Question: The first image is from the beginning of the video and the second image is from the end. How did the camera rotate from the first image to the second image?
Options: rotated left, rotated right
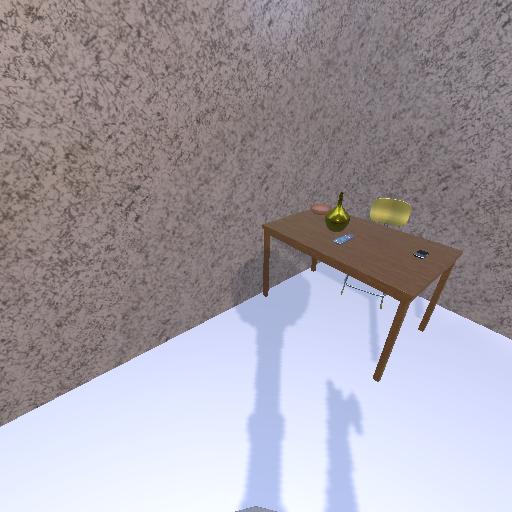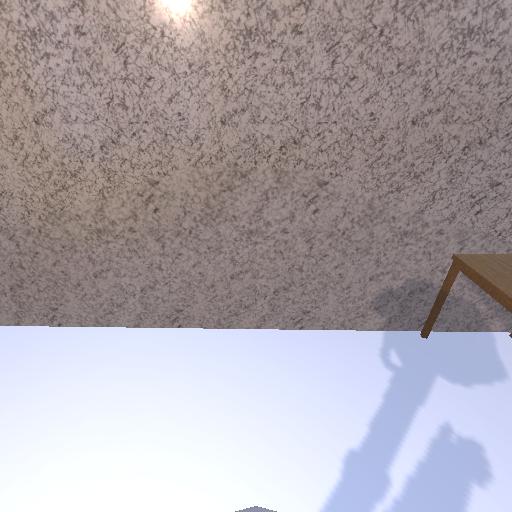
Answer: rotated left